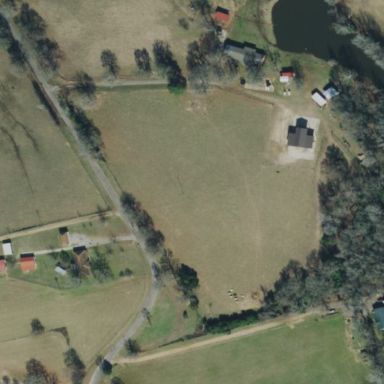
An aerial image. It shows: Pasture area used as meadow.